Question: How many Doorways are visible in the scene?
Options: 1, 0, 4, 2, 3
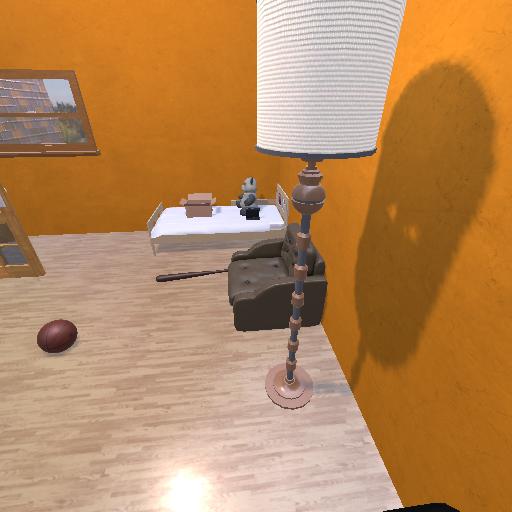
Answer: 1